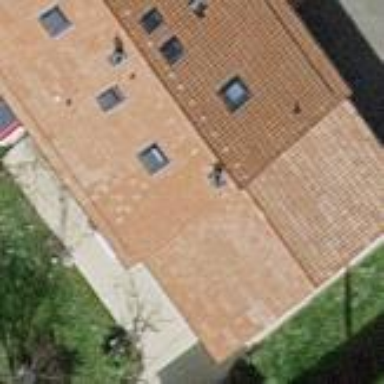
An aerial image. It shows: View of roof of building.